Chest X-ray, PA view. Patient: 42 years old, sex F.
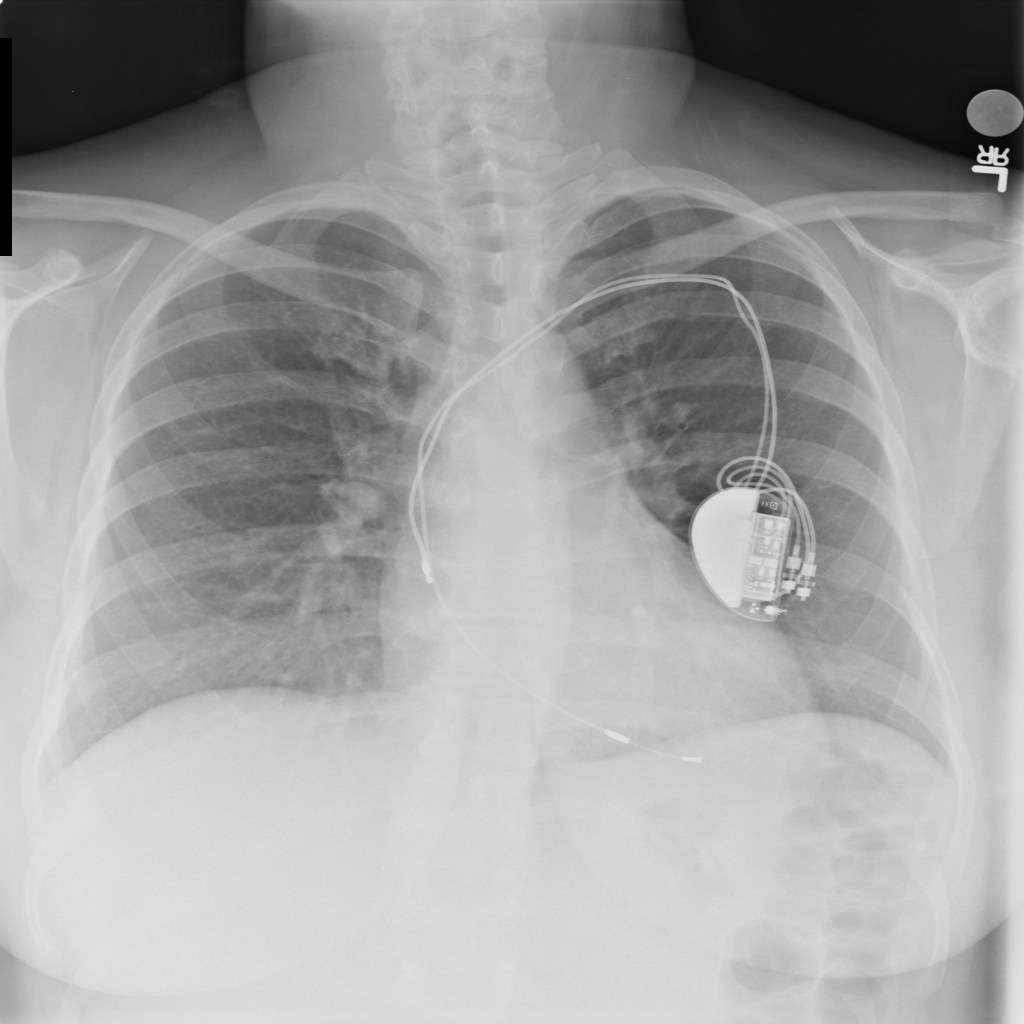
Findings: No Finding